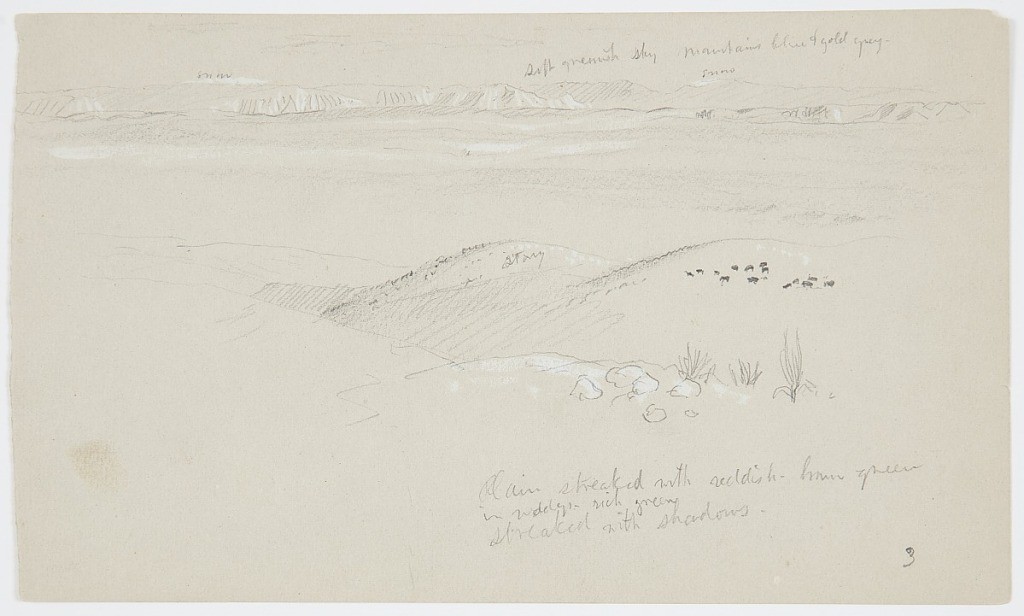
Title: View Across the Hills and Plains of Arabah, Palestine (Israel)
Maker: Frederic Edwin Church, American, 1826–1900
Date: February 20, 1868
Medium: Graphite, brush and white gouache on gray wove paper; verso: graphite
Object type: Drawing
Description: Landscape sketch showing a view of hills, flat terrain, and mountains near the Plains of Arabah in present-day Israel. In the foreground, rocks and tufts of grass on visible on a nearby hilltop, while goats or other animals are visible on a hillside beyond it at center. A large, relatively flat plain extends across the middle distance to the Mountains of Edom stretching across the horizon in the background. One snow-capped peak is visible at upper left.

Verso: Landscape sketch showing the first part of a panoramic view of the valleys of the Nahal Hatira and Nahal Yamin (known to Church as El Yemen Valley) in the present-day Makhteshim-Ein Yahav Nature Reserve in southern Israel. This description refers to the entire panoramic view, with 1917-4-174 as the second part. Craggy mountainsides at left and right frame a view of a deep canyon with steep walls that show eroded bands of rock strata throughout. One large prominence is visible at center, with a rolling mountain forming the horizon in the background.